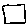
Label: square